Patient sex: M
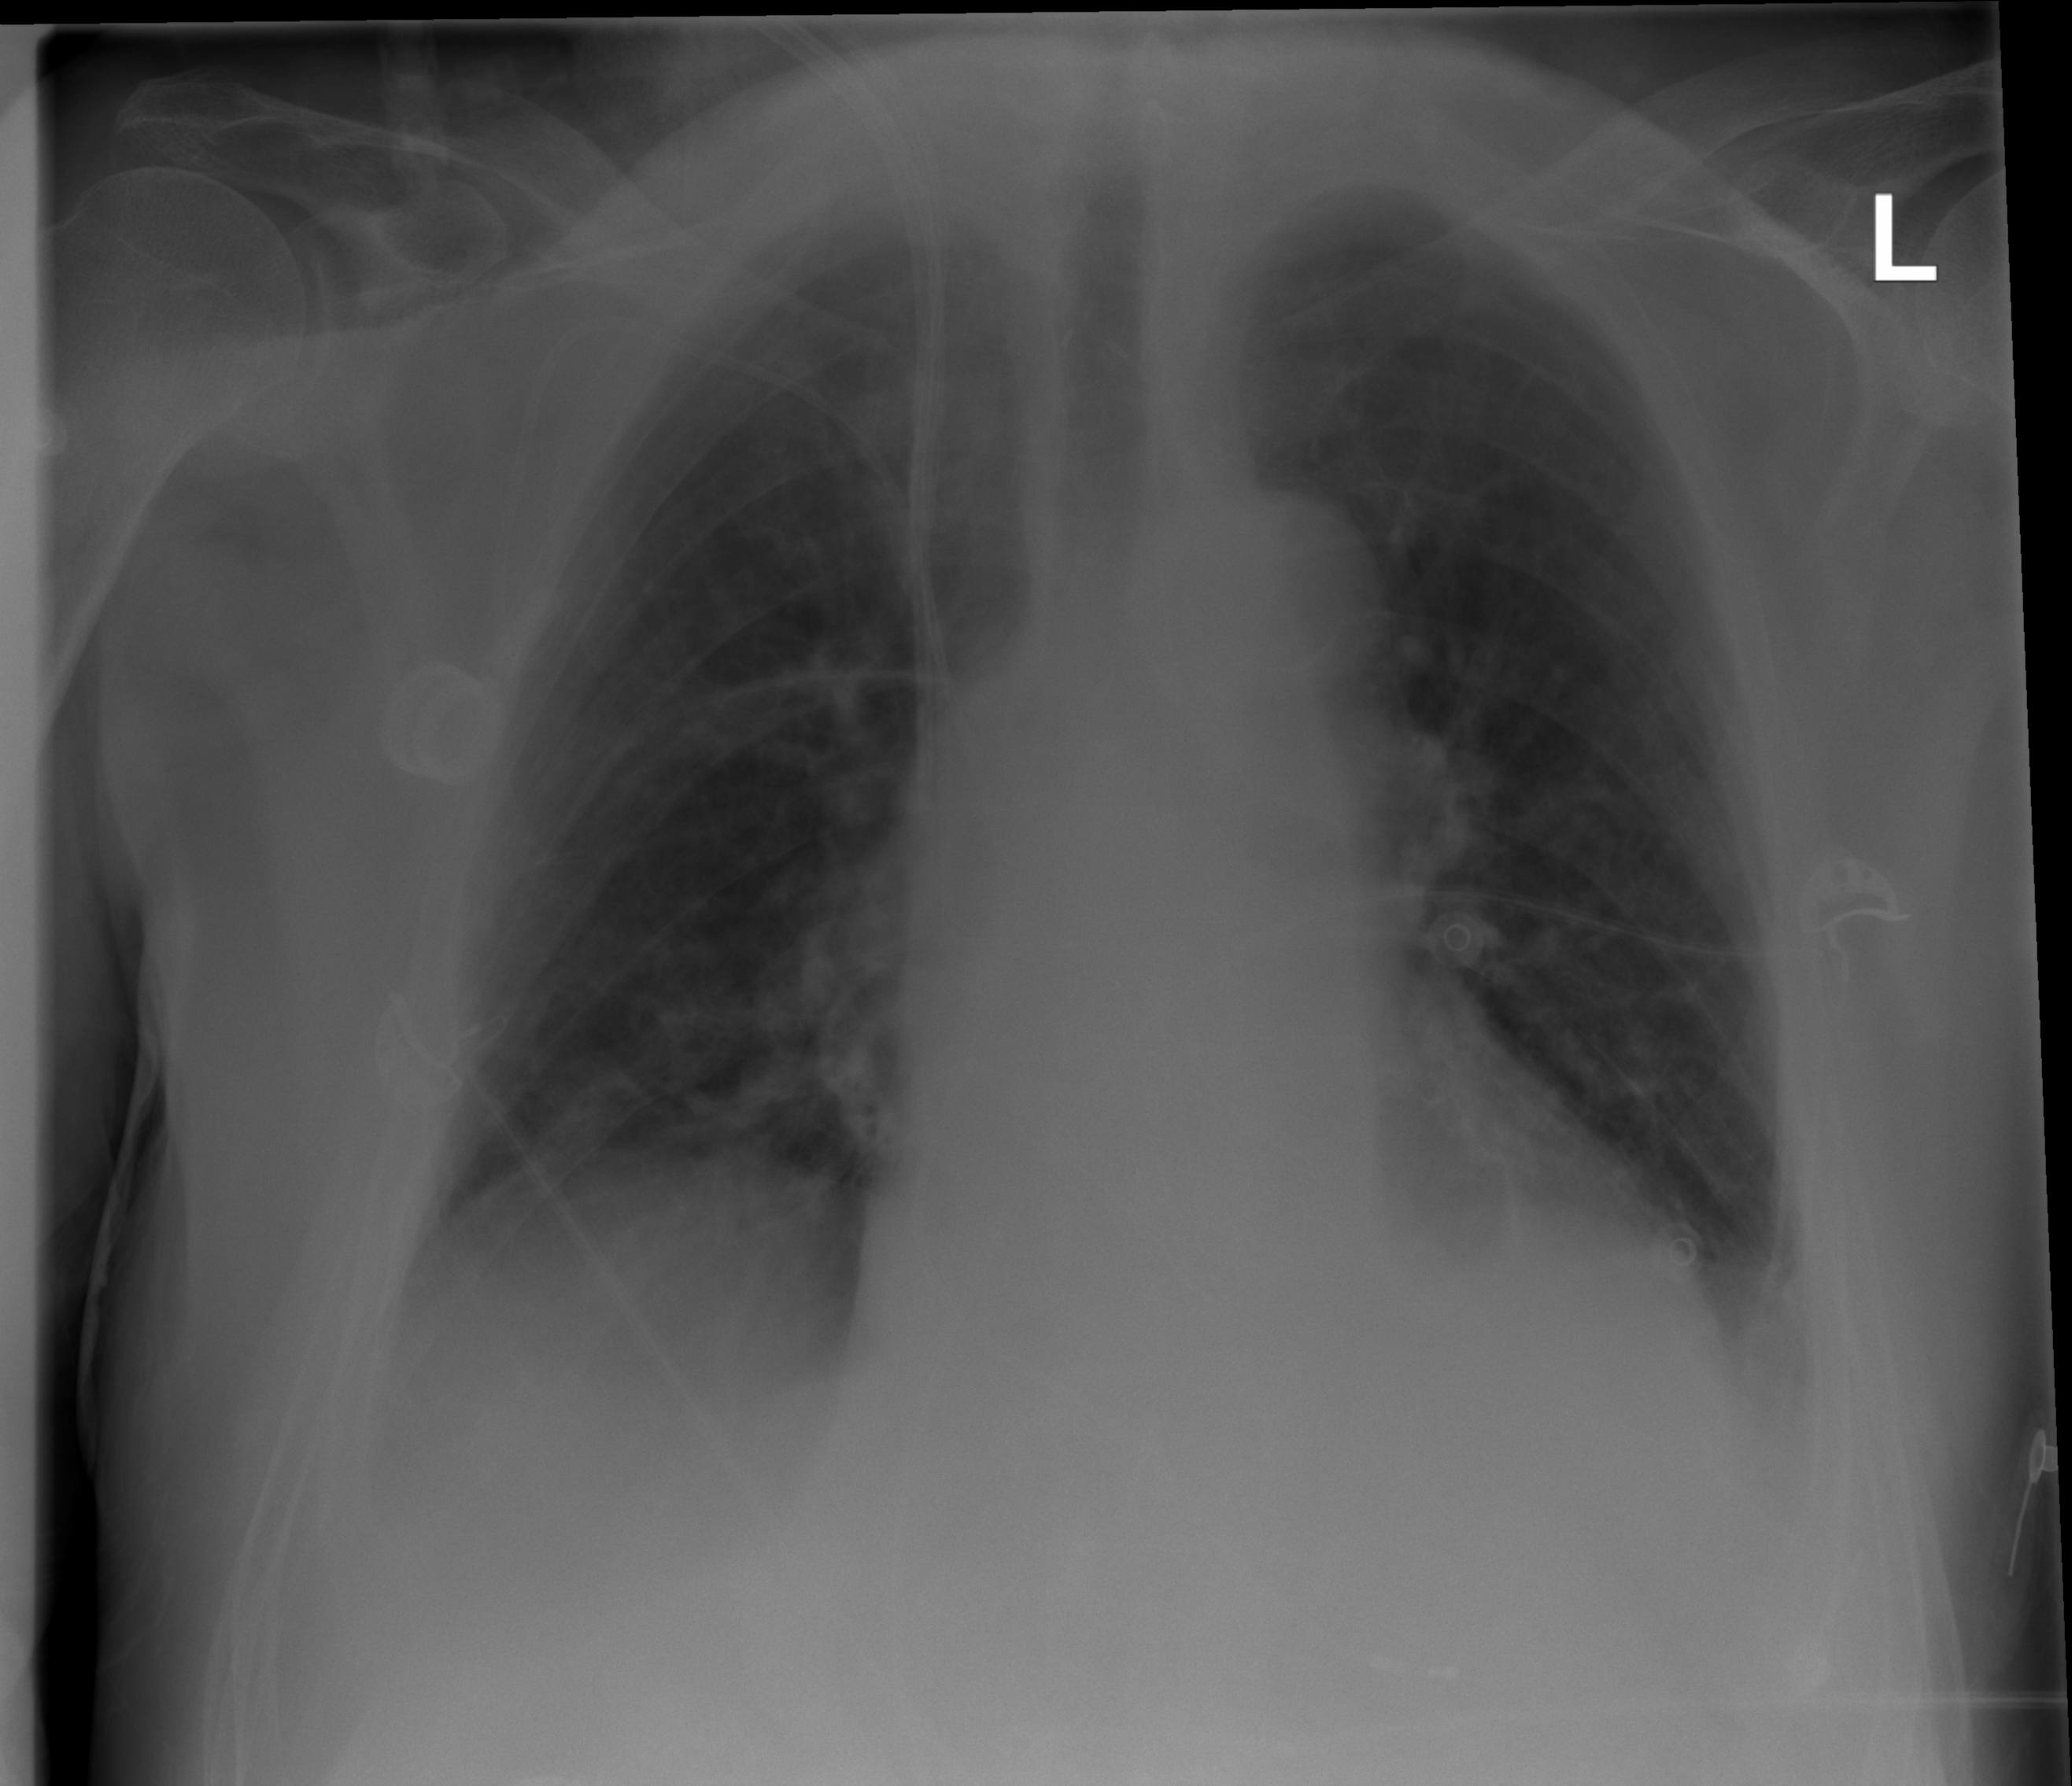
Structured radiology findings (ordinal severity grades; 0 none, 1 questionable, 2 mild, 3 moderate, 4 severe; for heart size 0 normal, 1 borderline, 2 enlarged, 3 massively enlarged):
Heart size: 2
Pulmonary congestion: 0
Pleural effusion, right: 3
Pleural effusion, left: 2
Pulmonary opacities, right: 0
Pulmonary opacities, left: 0
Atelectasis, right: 2
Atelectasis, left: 2